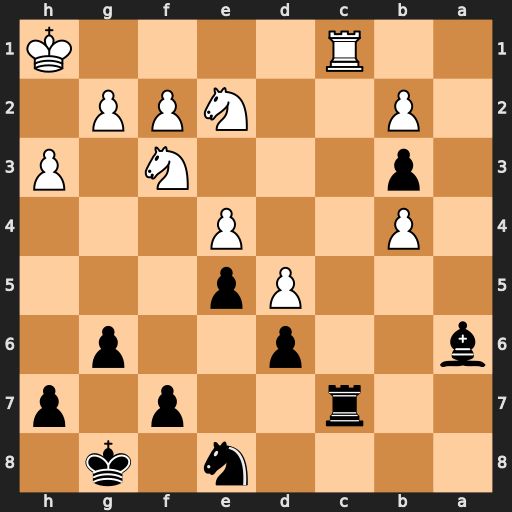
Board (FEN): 4n1k1/2r2p1p/b2p2p1/3Pp3/1P2P3/1p3N1P/1P2NPP1/2R4K
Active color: b
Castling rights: -
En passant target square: -
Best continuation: Bxe2 Rxc7 Nxc7